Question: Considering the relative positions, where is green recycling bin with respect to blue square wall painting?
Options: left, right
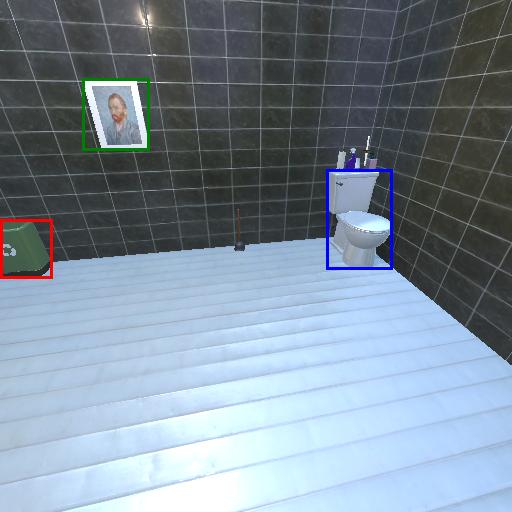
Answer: left